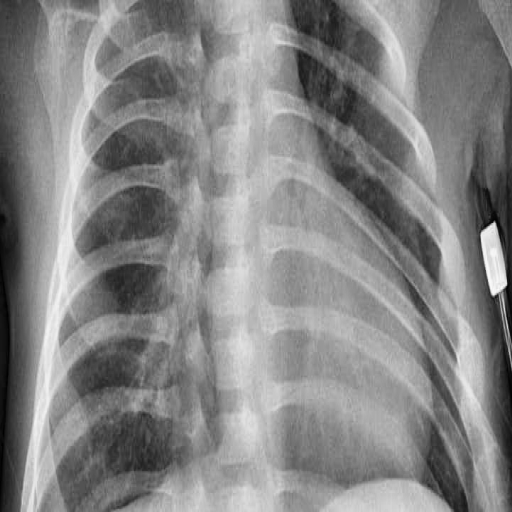
Finding: PNEUMONIA